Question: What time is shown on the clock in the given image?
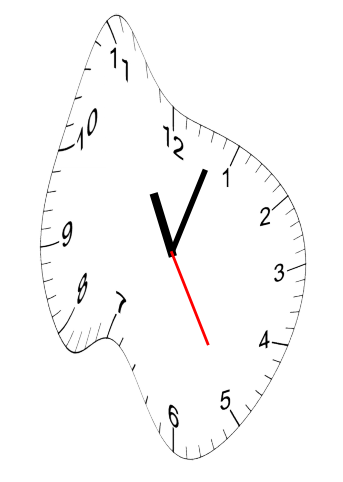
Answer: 11:03:25